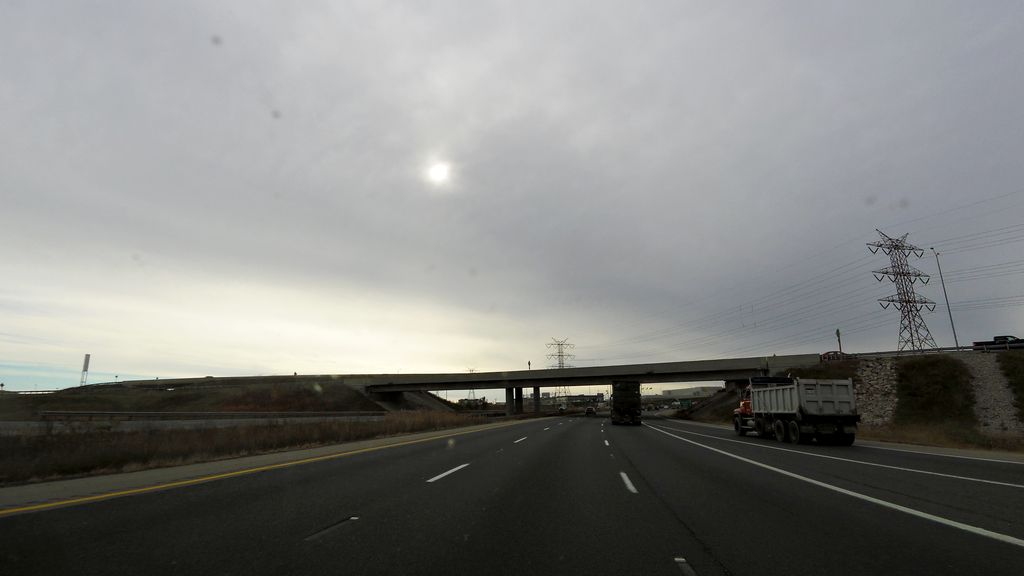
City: hamilton